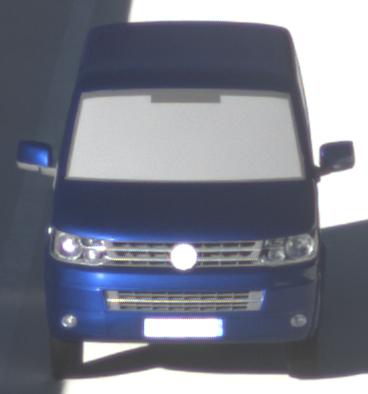
Make: VW Commercial Vehicles (Nutzfahrzeuge)
Model: T5 Multivan 2.0
Detailed model: T5 Multivan
Model produced from: 2009/09
Model produced until: 2013/06
Doors: 4
Color: blue
Road condition: dry road
Daytime: morning or afternoon
Contrast: high contrast